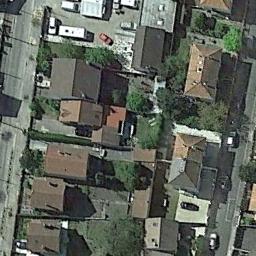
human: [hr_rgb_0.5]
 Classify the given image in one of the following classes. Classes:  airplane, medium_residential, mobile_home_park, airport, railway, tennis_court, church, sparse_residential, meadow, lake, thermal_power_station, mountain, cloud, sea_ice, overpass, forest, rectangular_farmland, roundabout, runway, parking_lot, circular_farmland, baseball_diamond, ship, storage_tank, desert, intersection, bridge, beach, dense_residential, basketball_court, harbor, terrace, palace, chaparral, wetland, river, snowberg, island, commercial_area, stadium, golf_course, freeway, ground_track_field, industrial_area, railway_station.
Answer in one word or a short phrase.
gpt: dense_residential